Field crop: maize
Growth stage: 2
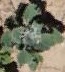
Species: chenopodium